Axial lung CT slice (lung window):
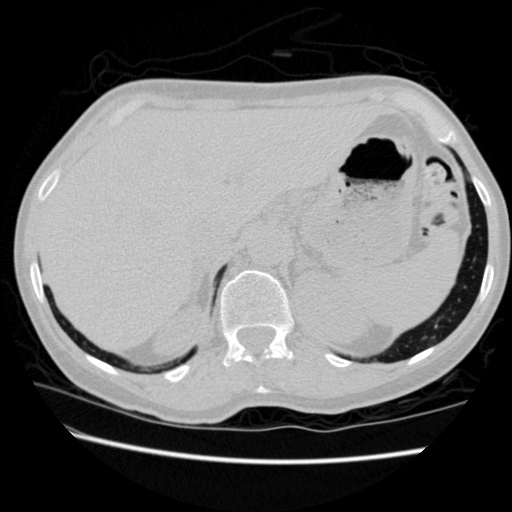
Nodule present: no